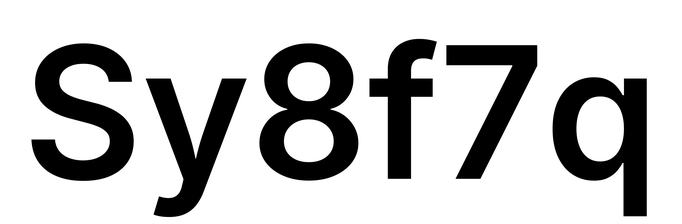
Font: Inter_SemiBold